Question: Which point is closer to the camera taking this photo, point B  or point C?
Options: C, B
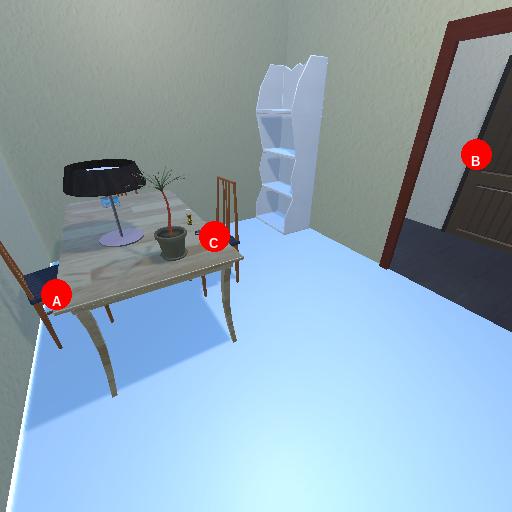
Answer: C